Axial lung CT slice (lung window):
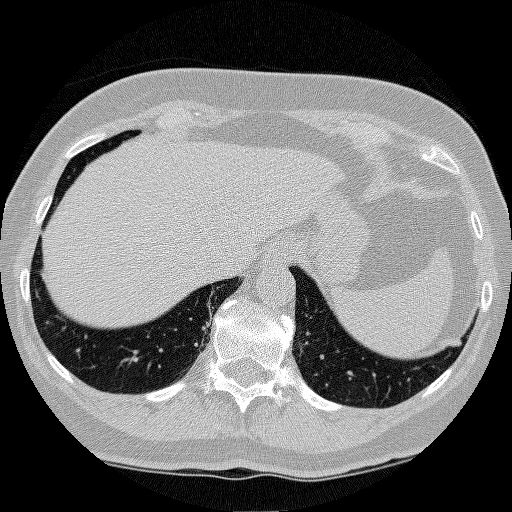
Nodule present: yes
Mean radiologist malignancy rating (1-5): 3.667